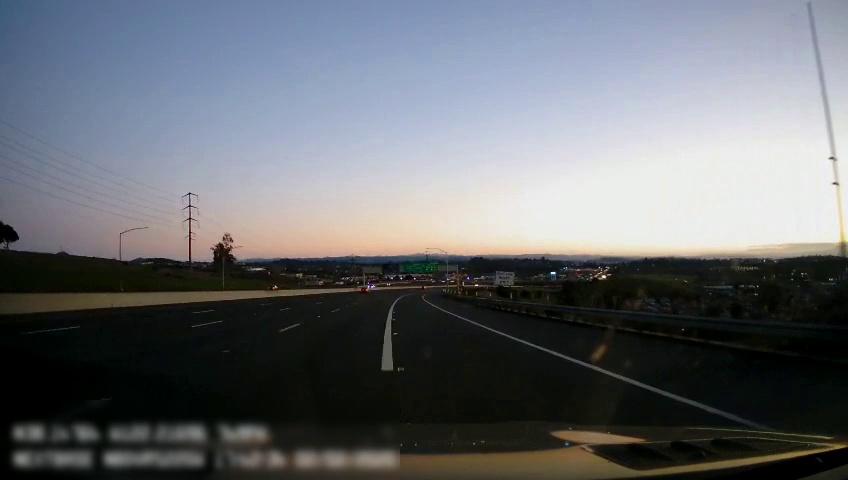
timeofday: Dusk/Dawn/Twilight
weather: Sunny
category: Drivable Space
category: Vehicles | Car
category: Lanes | Current Lane
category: Lanes | Current Lane
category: Lanes | Alternate Lane
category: Lanes | Alternate Lane
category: Lanes | Alternate Lane
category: Traffic | Signs
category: Traffic | Signs
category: Traffic | Signs